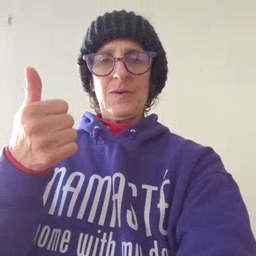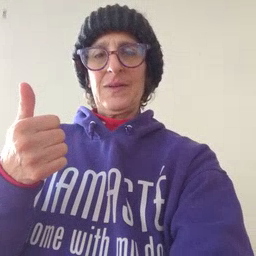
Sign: tomorrow